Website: home-depot
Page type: cross-sells
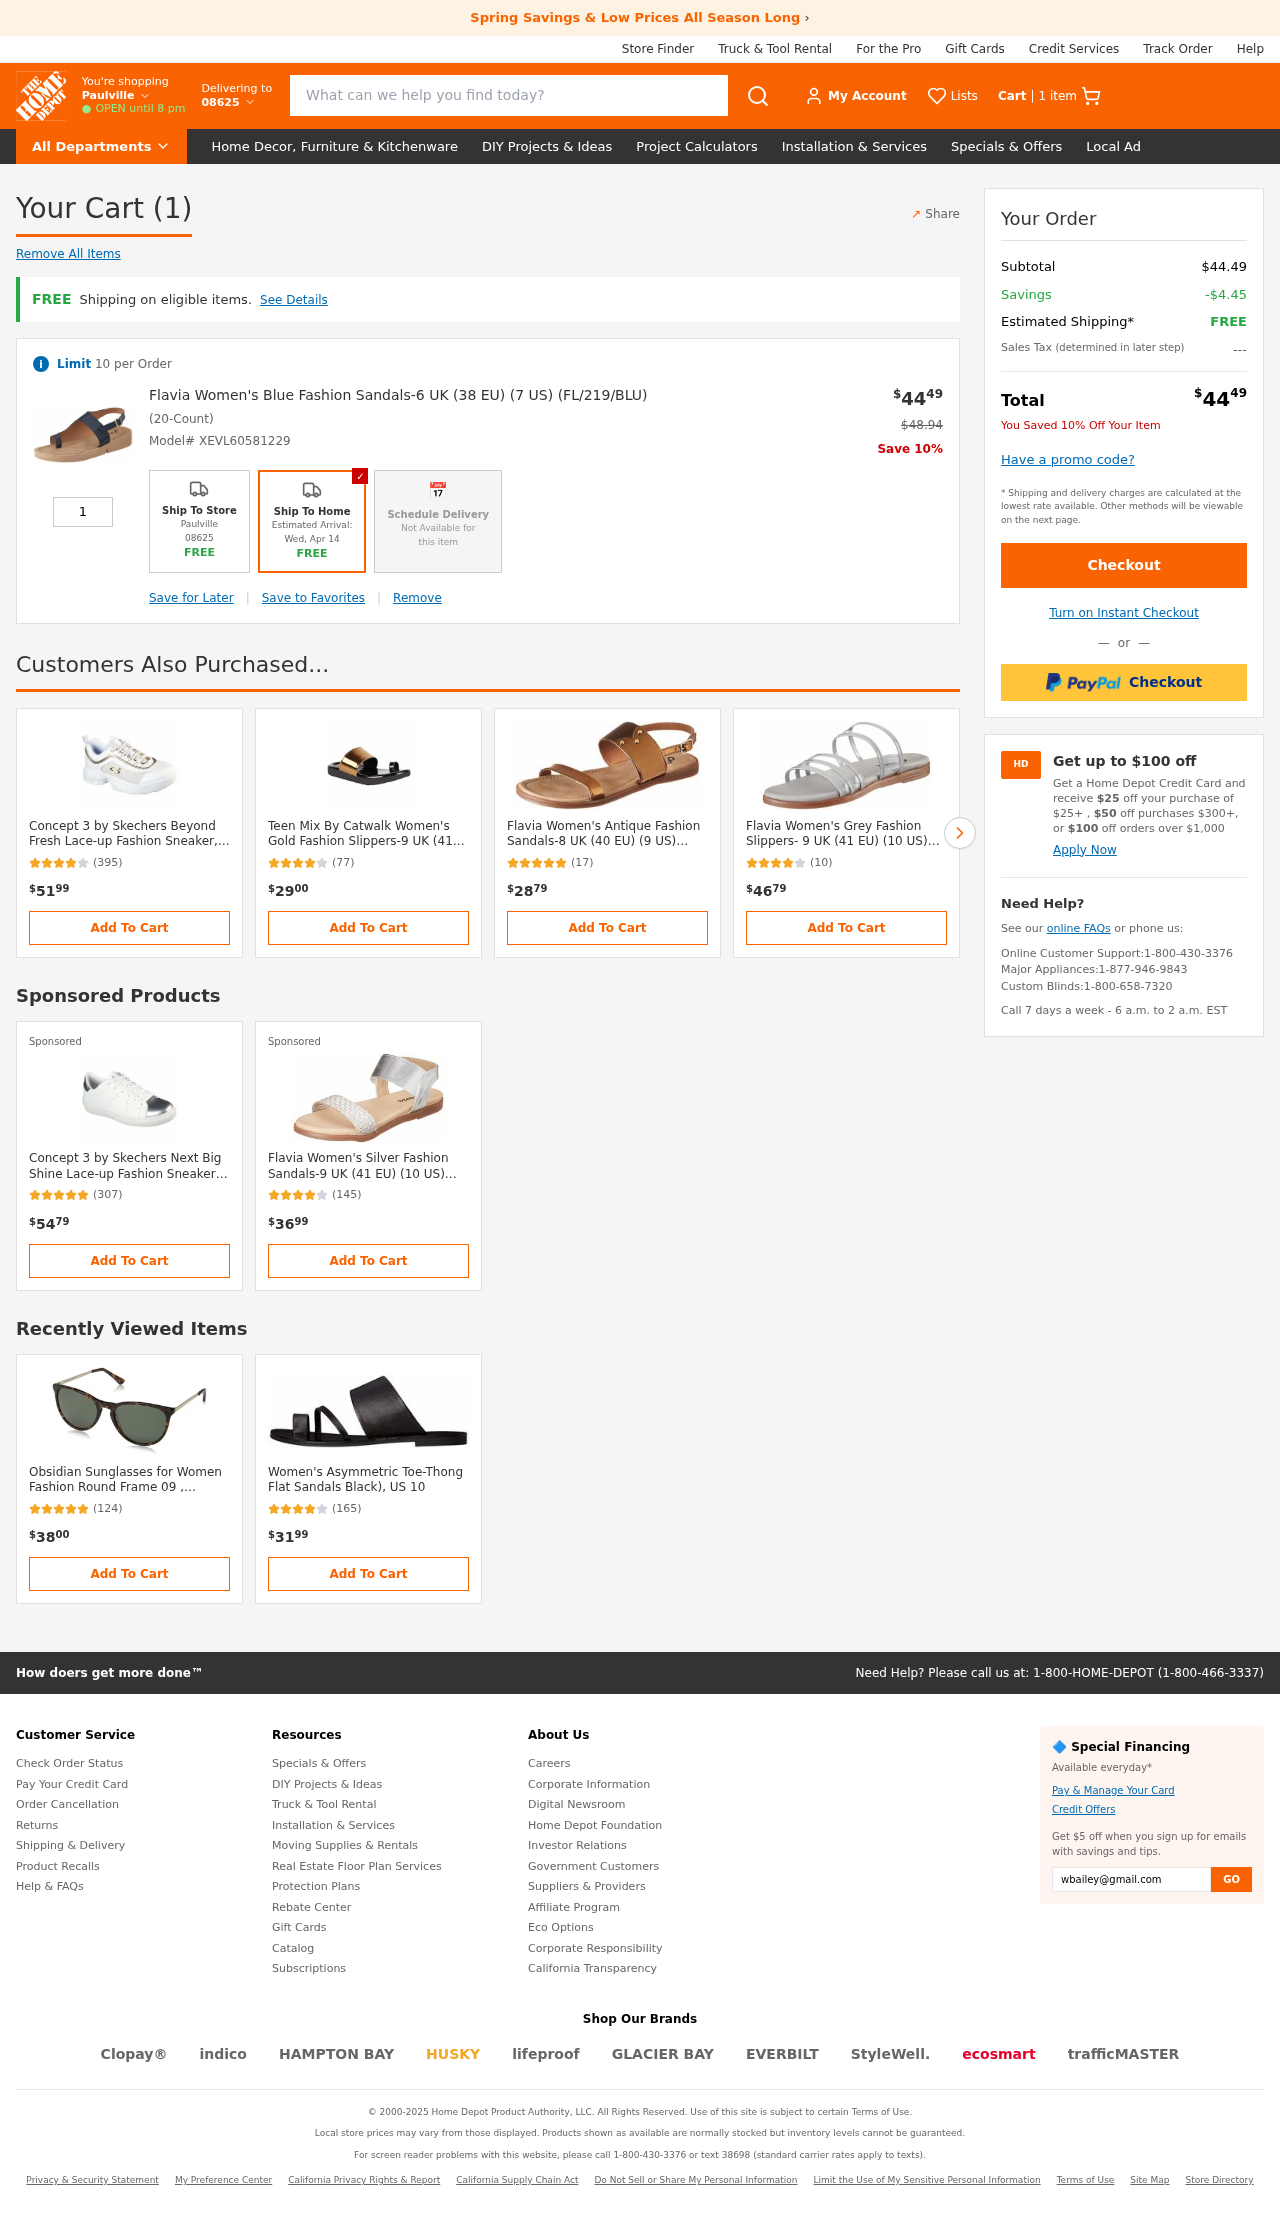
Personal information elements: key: PII_LOCATION1_CITY
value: Paulville
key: PII_POSTCODE
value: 08625
Product elements: key: PRODUCT1_NAME
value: Flavia Women's Blue Fashion Sandals-6 UK (38 EU) (7 US) (FL/219/BLU)
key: PRODUCT1_PRICE
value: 44.49
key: PRODUCT1_QUANTITY
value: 1
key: PRODUCT1_ORIGINAL_PRICE
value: $48.94
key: PRODUCT2_NAME
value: Concept 3 by Skechers Beyond Fresh Lace-up Fashion Sneaker, White/Gold, 4.5 UK
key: PRODUCT2_NUM_RATINGS
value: (395)
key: PRODUCT2_PRICE
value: $5199
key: PRODUCT3_NAME
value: Teen Mix By Catwalk Women's Gold Fashion Slippers-9 UK (41 EU) (11 US) (TM4289BX_A)
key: PRODUCT3_NUM_RATINGS
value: (77)
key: PRODUCT3_PRICE
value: $2900
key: PRODUCT4_NAME
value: Flavia Women's Antique Fashion Sandals-8 UK (40 EU) (9 US) (FL/248/ATQ)
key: PRODUCT4_NUM_RATINGS
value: (17)
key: PRODUCT4_PRICE
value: $2879
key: PRODUCT5_NAME
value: Flavia Women's Grey Fashion Slippers- 9 UK (41 EU) (10 US) (FL141/GRY)
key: PRODUCT5_NUM_RATINGS
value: (10)
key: PRODUCT5_PRICE
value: $4679
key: PRODUCT6_NAME
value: Concept 3 by Skechers Next Big Shine Lace-up Fashion Sneaker, White/Silver, 4.5 UK
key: PRODUCT6_NUM_RATINGS
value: (307)
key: PRODUCT6_PRICE
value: $5479
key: PRODUCT7_NAME
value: Flavia Women's Silver Fashion Sandals-9 UK (41 EU) (10 US) (FL124/SLV)
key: PRODUCT7_NUM_RATINGS
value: (145)
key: PRODUCT7_PRICE
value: $3699
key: PRODUCT8_NAME
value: Obsidian Sunglasses for Women Fashion Round Frame 09 , Tortoise/Gold, 54 mm
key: PRODUCT8_NUM_RATINGS
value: (124)
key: PRODUCT8_PRICE
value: $3800
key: PRODUCT9_NAME
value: Women's Asymmetric Toe-Thong Flat Sandals Black), US 10
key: PRODUCT9_NUM_RATINGS
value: (165)
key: PRODUCT9_PRICE
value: $3199
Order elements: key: ORDER_NUM_ITEMS
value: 1 item
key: ORDER_NUM_ITEMS
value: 1
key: ORDER_SKU
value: Model# XEVL60581229
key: ORDER_SUBTOTAL
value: $44.49
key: ORDER_SAVINGS
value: -$4.45
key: ORDER_TOTAL
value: $4449
Search elements: key: HEADER_SEARCH
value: What can we help you find today?